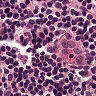
Metastatic tissue present: no